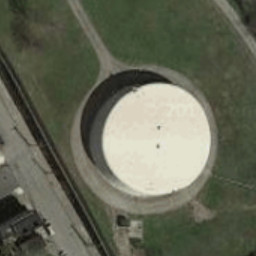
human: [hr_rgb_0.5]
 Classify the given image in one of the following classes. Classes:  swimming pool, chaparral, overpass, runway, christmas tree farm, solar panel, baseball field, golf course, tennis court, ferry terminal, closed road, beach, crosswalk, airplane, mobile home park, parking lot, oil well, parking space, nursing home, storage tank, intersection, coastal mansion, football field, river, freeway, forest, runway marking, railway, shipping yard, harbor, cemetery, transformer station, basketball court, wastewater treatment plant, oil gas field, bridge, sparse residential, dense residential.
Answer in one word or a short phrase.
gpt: storage tank